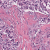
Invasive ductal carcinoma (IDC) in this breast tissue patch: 1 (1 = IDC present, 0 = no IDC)